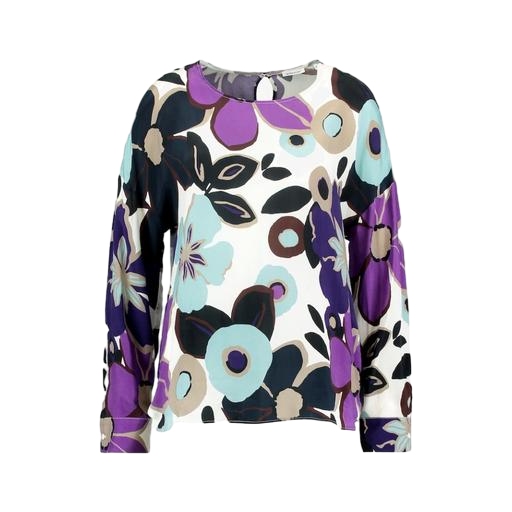
multicolor floral-print t-shirt only macy, multicolor long-sleeved floral-print top, multicolor nly floral print shirt, white background